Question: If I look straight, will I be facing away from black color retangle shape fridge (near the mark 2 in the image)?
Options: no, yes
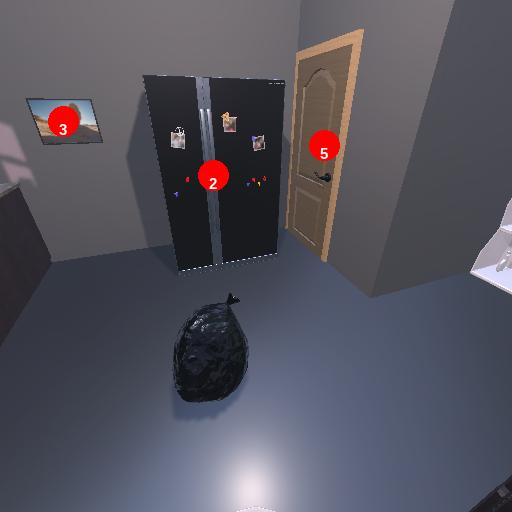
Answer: no